Interaction volume radius: 5 \u00c5
Interaction volume height: 10 \u00c5
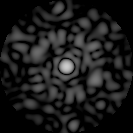
Disorder parameter: 0.8273